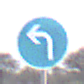
Verkehrszeichen: VorgeschriebeneFahrtrichtungLinks
Umgebung: Outdoor, Nature
Tageszeit: SunriseSunset
Wetter: Clear
Licht: Natural
Jahreszeit: NotSpecified
Kontrast: LowContrast